Question: I need to create a well aligned column in bootstrap 3, three panes in the first row, four in the secode row
If you goto the jsfiddle <URL> you will see that the fist panel in the secode line is not aligned to the left as that in the first line.
here is my code
'''
<div class="row">
<div class="col-md-3">
<div class="panel panel-primary">
<div class="panel-heading">
<h3 class="panel-title"> Today's Schedule</h3>
</div>
<div class="panel-body">
</div>
</div>
</div>
<div class="col-md-6">
<div class="row">
<div class="panel panel-primary">
<div class="panel-heading">
<h3 class="panel-title"> Information Log</h3>
</div>
<div class="panel-body">
</div>
</div>
</div>
</div>
<div class="col-md-3">
<div class="panel panel-primary">
<div class="panel-heading">
<h3 class="panel-title"> Office Tasks</h3>
</div>
<div class="panel-body">
</div>
</div>
</div>
</div>
<div class="row">
<div class="col-md-3">
</div>
<div class="col-md-3">
<div class="panel panel-primary">
<div class="panel-heading">
<h3 class="panel-title"> Office Tasks</h3>
</div>
<div class="panel-body">
</div>
</div>
</div>
<div class="col-md-3">
<div class="panel panel-primary">
<div class="panel-heading">
<h3 class="panel-title"> Office Tasks</h3>
</div>
<div class="panel-body">
</div>
</div>
</div>
<div class="col-md-3">
<div class="panel panel-primary">
<div class="panel-heading">
<h3 class="panel-title"> Office Tasks</h3>
</div>
<div class="panel-body">
</div>
</div>
</div>
</div>
'''

how do i fix this?
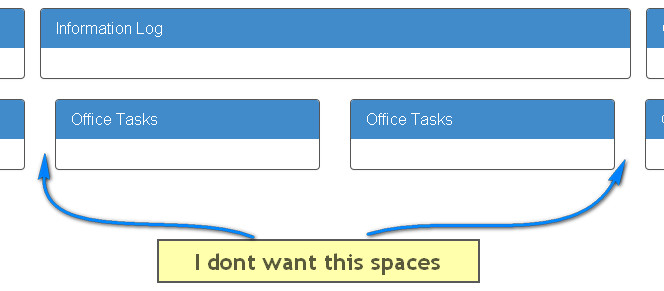
Answer: If you get rid of 'row' inside your '<div class="col-md-6">' everything will line up.

See <URL>.